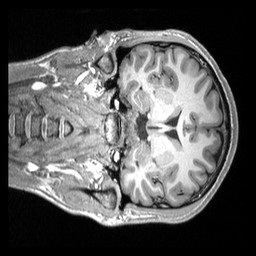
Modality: T1w
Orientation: coronal
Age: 18
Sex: male
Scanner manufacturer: siemens
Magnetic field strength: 3 T
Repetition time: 2.53 s
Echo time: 0.00298 s